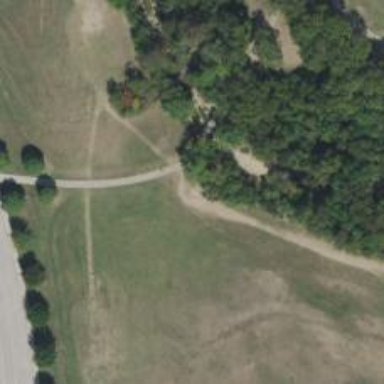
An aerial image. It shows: Tee for the sport of disc golf.